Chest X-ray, PA view. Patient: 41 years old, sex F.
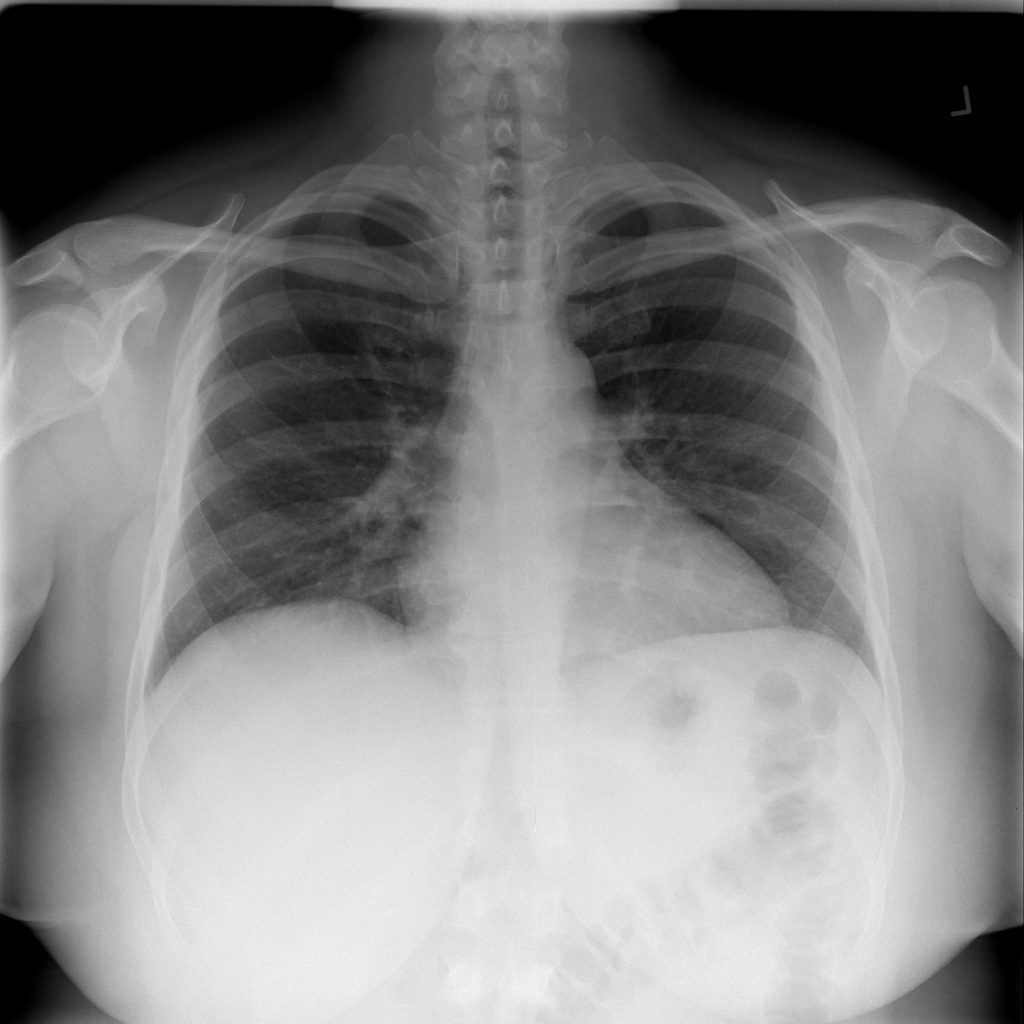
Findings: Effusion